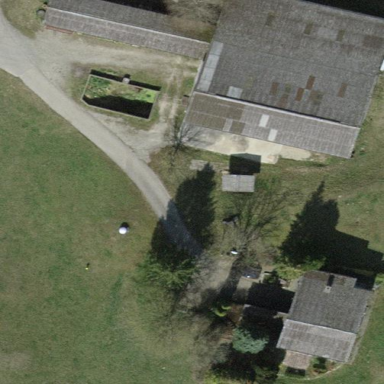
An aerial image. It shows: Farmyard in rural farm setting.